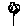
Label: flower